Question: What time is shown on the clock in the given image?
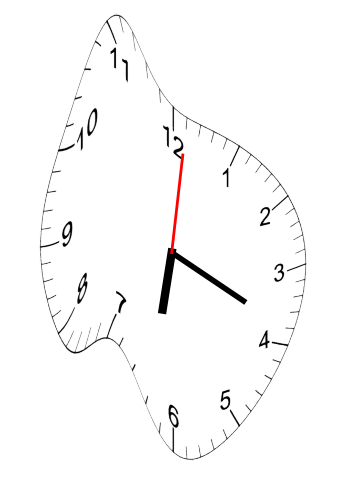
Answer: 06:19:01